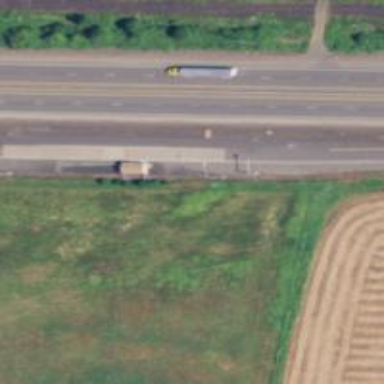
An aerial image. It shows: Service road leading to weighbridge weigh station.